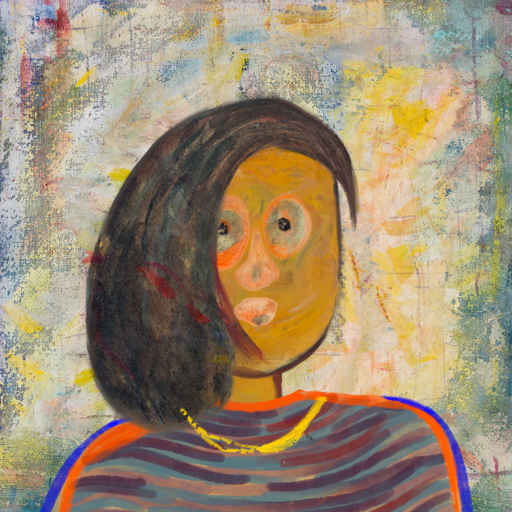
Background: Irani, Head And Neck Front: After_Raid, Face Front: Childish, Bust: Experience, Hair Front: Gypsy_Mother, Head Accessory: Blank, Second Necklace: Blank, Necklace: Irani_1, Baby: Blank